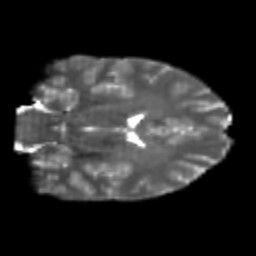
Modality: T2w
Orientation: coronal
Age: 24
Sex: male
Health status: healthy
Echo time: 0.074 s